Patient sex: M
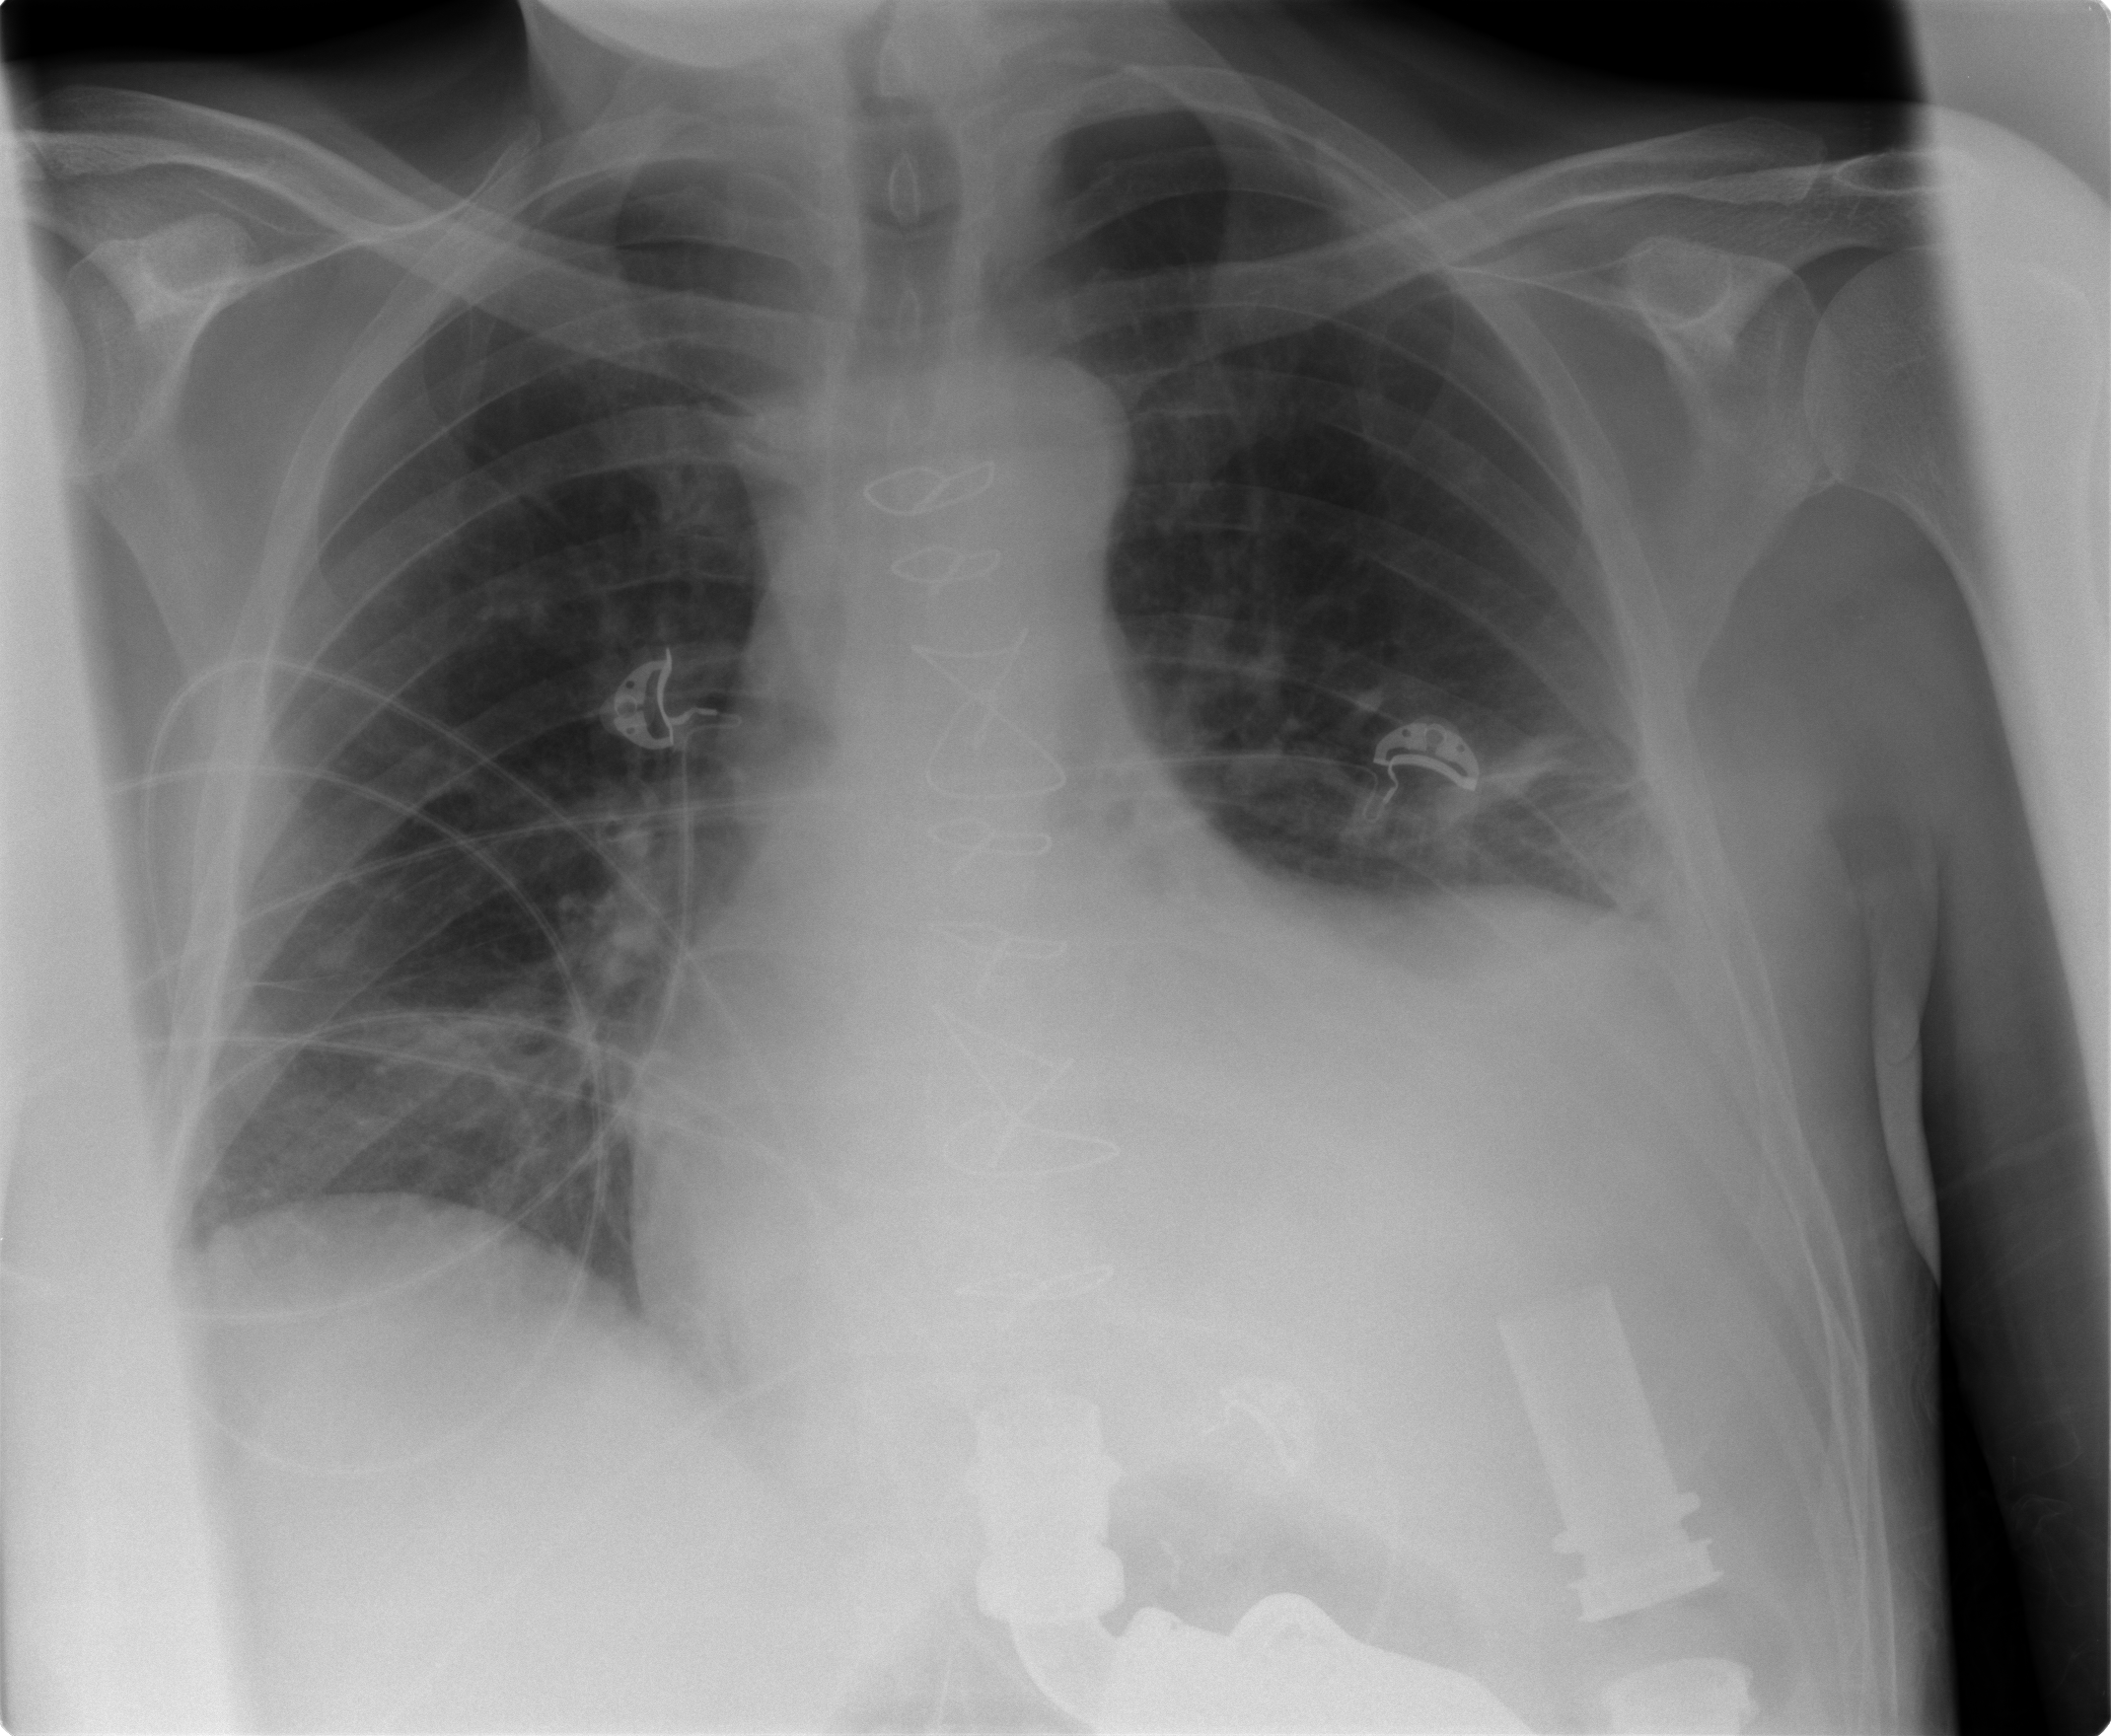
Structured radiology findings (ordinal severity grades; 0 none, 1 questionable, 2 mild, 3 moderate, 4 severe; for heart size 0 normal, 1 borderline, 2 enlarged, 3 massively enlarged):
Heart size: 3
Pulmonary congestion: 0
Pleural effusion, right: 1
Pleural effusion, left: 2
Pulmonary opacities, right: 0
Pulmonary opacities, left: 0
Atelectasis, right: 2
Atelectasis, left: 2